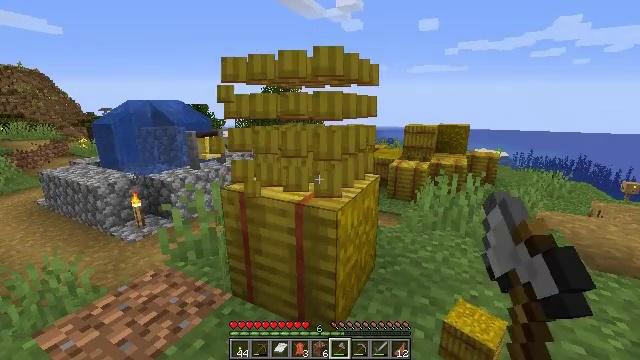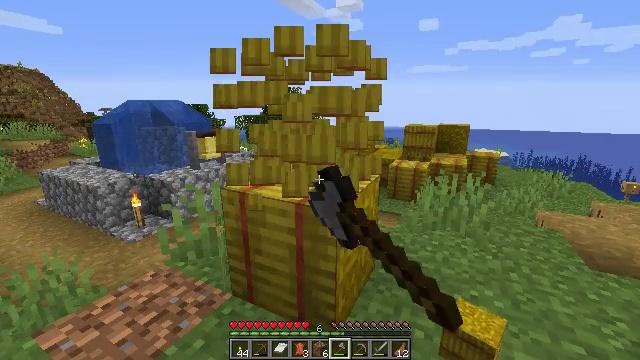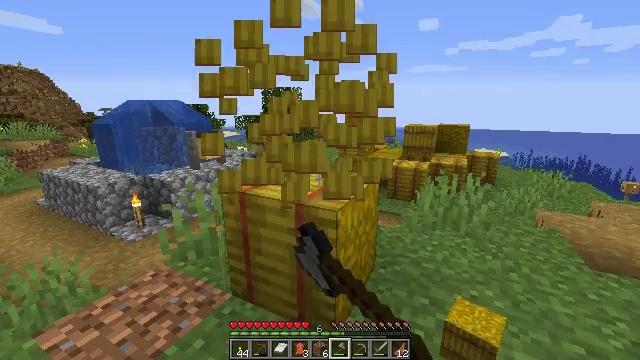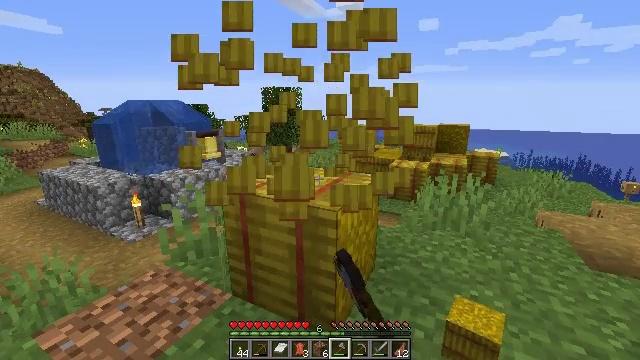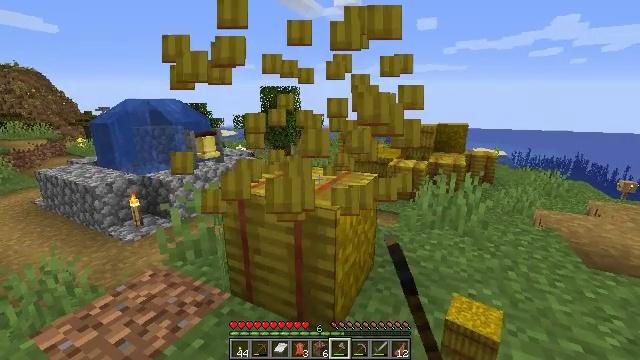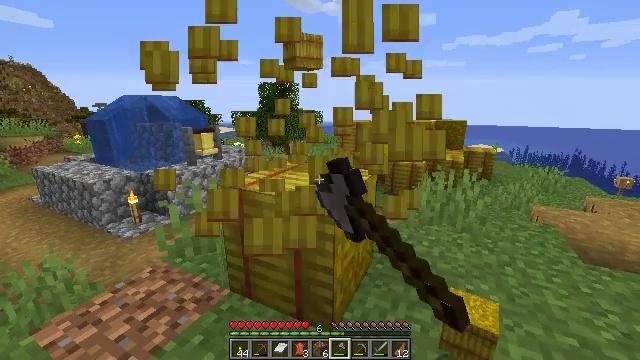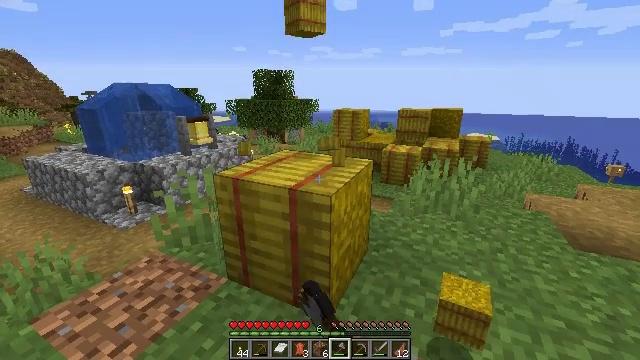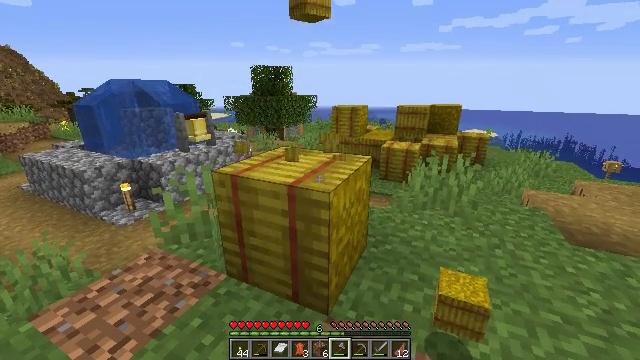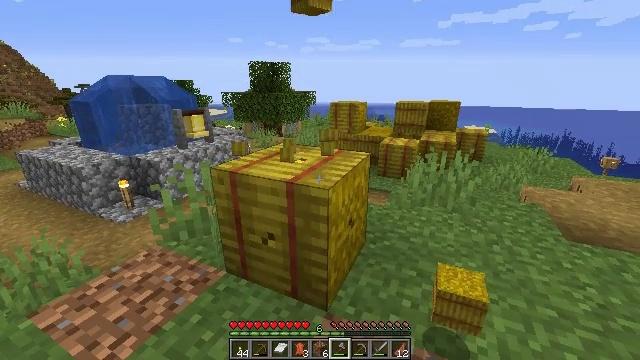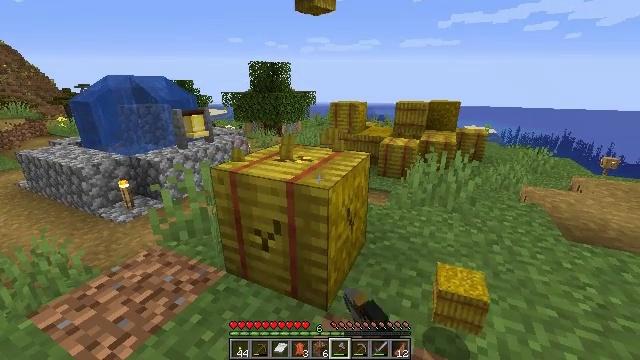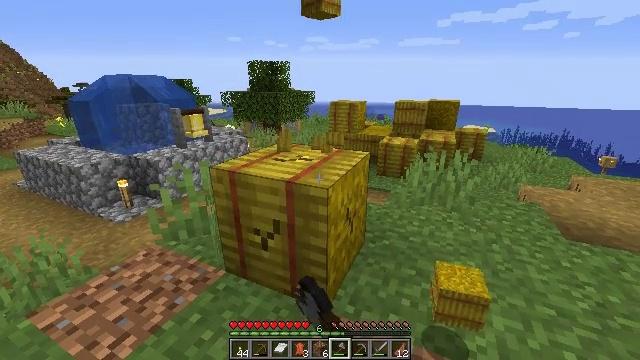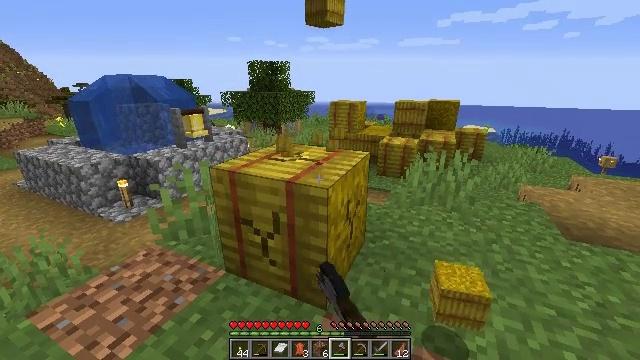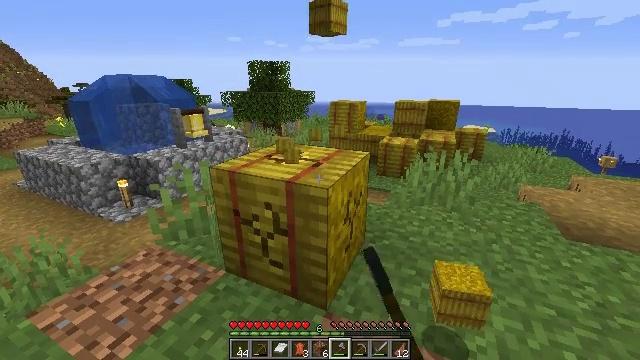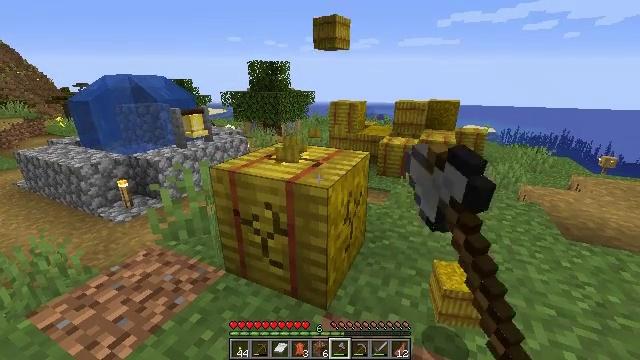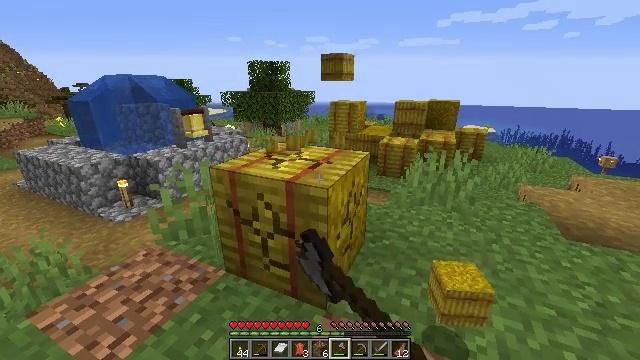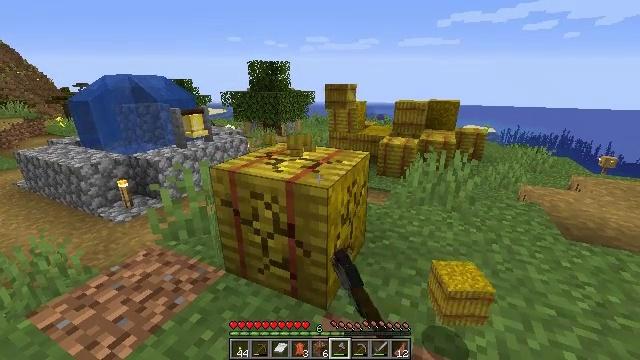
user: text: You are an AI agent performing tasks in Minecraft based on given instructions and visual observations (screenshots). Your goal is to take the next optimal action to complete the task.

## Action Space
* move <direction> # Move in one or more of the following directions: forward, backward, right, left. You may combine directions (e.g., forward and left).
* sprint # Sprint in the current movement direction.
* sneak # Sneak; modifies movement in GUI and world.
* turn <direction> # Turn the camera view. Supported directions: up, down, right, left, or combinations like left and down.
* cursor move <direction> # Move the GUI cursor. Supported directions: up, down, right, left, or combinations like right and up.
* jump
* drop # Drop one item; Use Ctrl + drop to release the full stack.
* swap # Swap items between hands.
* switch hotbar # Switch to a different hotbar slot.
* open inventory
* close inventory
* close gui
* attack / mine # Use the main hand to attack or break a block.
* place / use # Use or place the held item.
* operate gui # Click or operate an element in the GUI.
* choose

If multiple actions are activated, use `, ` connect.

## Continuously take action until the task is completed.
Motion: motion action
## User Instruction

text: Mine a hay block from the field.
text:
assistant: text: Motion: attack / mine
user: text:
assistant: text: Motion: attack / mine
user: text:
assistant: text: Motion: attack / mine
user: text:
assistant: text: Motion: attack / mine
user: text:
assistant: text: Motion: attack / mine
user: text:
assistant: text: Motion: turn down, attack / mine
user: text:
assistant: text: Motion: attack / mine
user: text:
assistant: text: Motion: attack / mine
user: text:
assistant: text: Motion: attack / mine
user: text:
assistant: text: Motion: attack / mine
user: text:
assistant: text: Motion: attack / mine
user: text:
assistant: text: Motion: attack / mine
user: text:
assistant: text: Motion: attack / mine
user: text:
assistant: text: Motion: attack / mine
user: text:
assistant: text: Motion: attack / mine
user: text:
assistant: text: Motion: attack / mine
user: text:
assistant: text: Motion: attack / mine
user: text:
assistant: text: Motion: attack / mine
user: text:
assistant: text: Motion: attack / mine
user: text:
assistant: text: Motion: attack / mine
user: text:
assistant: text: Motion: attack / mine
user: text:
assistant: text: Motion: attack / mine
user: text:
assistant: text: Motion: attack / mine
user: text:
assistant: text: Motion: attack / mine
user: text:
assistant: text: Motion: attack / mine
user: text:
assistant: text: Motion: attack / mine
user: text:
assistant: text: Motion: move forward, turn right, attack / mine
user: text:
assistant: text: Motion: move forward, turn right
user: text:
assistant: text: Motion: move forward, turn right
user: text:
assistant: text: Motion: move forward, turn right